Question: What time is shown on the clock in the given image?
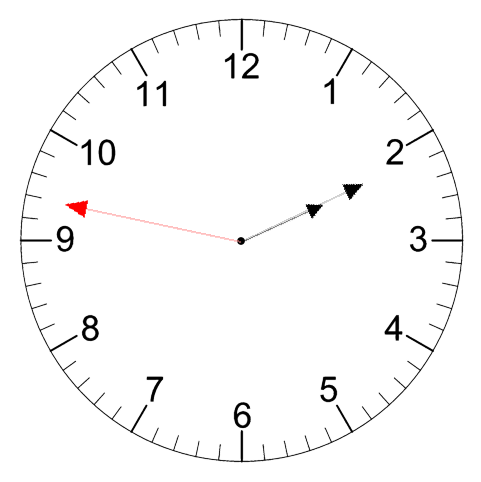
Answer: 02:10:47